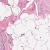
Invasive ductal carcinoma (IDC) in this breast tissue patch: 0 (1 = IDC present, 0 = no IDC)